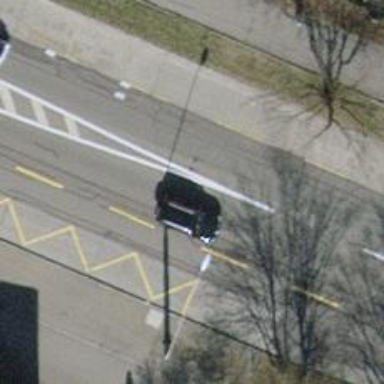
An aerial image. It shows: Bus stop for trolleybuses with designated stop position for public transport.